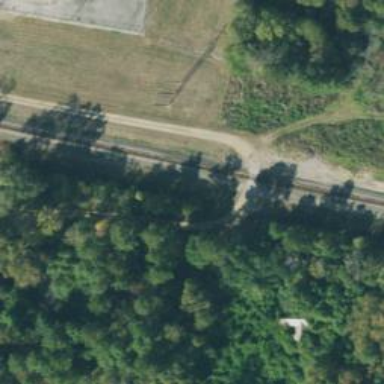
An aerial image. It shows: Railway level crossing.